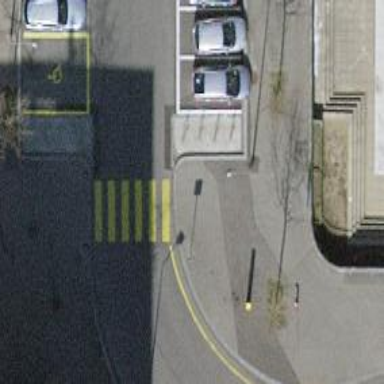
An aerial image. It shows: Uncontrolled road crossing.